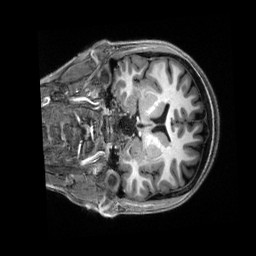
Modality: T1w
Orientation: coronal
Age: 25
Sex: female
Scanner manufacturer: siemens
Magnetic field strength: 3 T
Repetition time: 2.5 s
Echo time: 0.00222 s